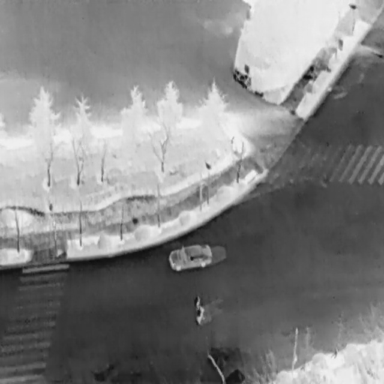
There is a Car in the infrared image.